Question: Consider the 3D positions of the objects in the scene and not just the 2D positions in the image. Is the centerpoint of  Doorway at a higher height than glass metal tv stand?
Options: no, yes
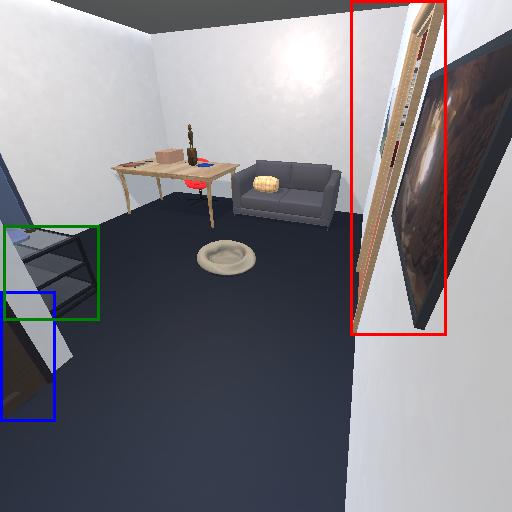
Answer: no